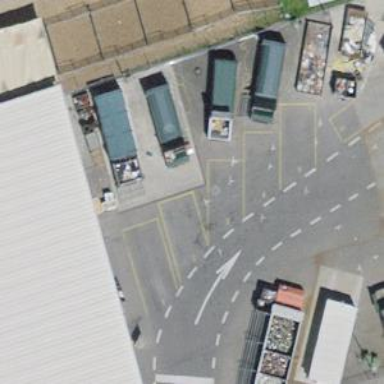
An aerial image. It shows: Recycling center with scrap metal recycling facilities.